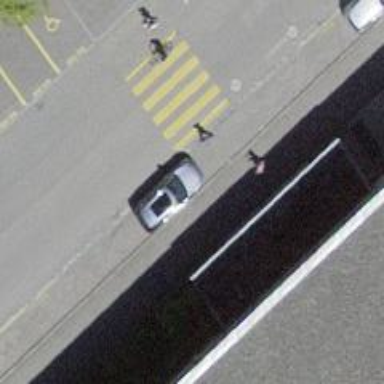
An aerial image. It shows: Sidewalk along the footway.